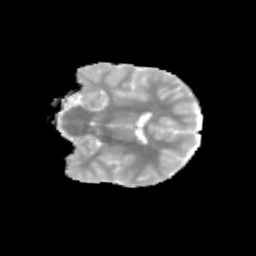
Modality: MD
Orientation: coronal
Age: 9
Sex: male
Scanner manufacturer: siemens
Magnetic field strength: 3 T
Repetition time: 3.8 s
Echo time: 0.07 s